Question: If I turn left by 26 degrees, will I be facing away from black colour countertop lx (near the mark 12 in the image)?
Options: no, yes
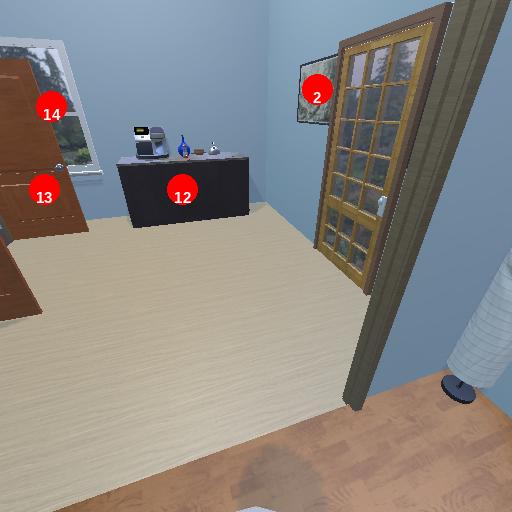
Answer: no